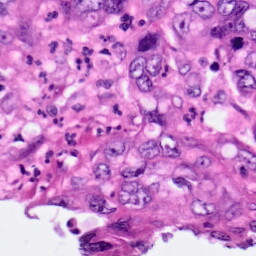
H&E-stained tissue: Pancreatic